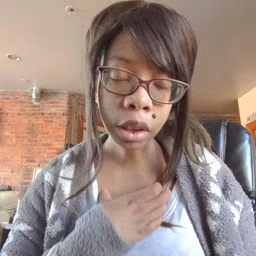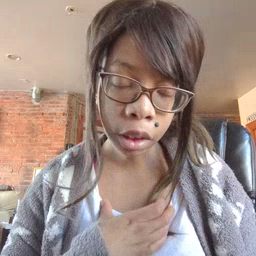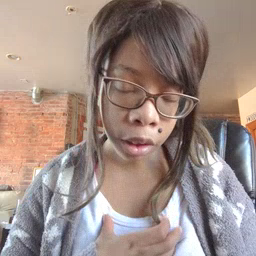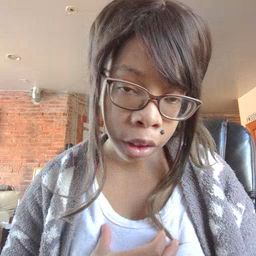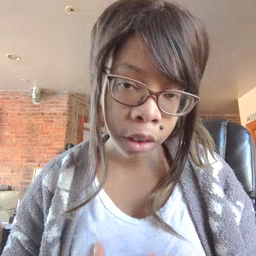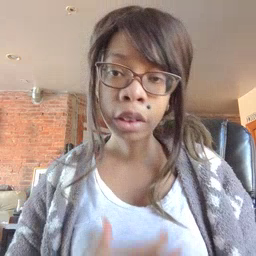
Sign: hungry